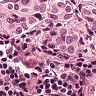
Metastatic tissue present: yes